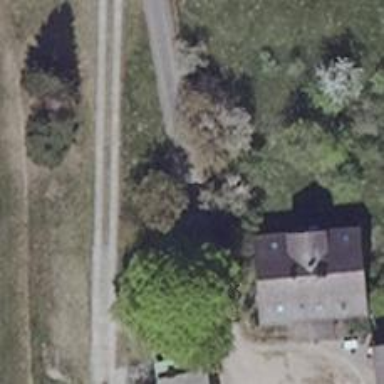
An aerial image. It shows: Driveway leading to service road.